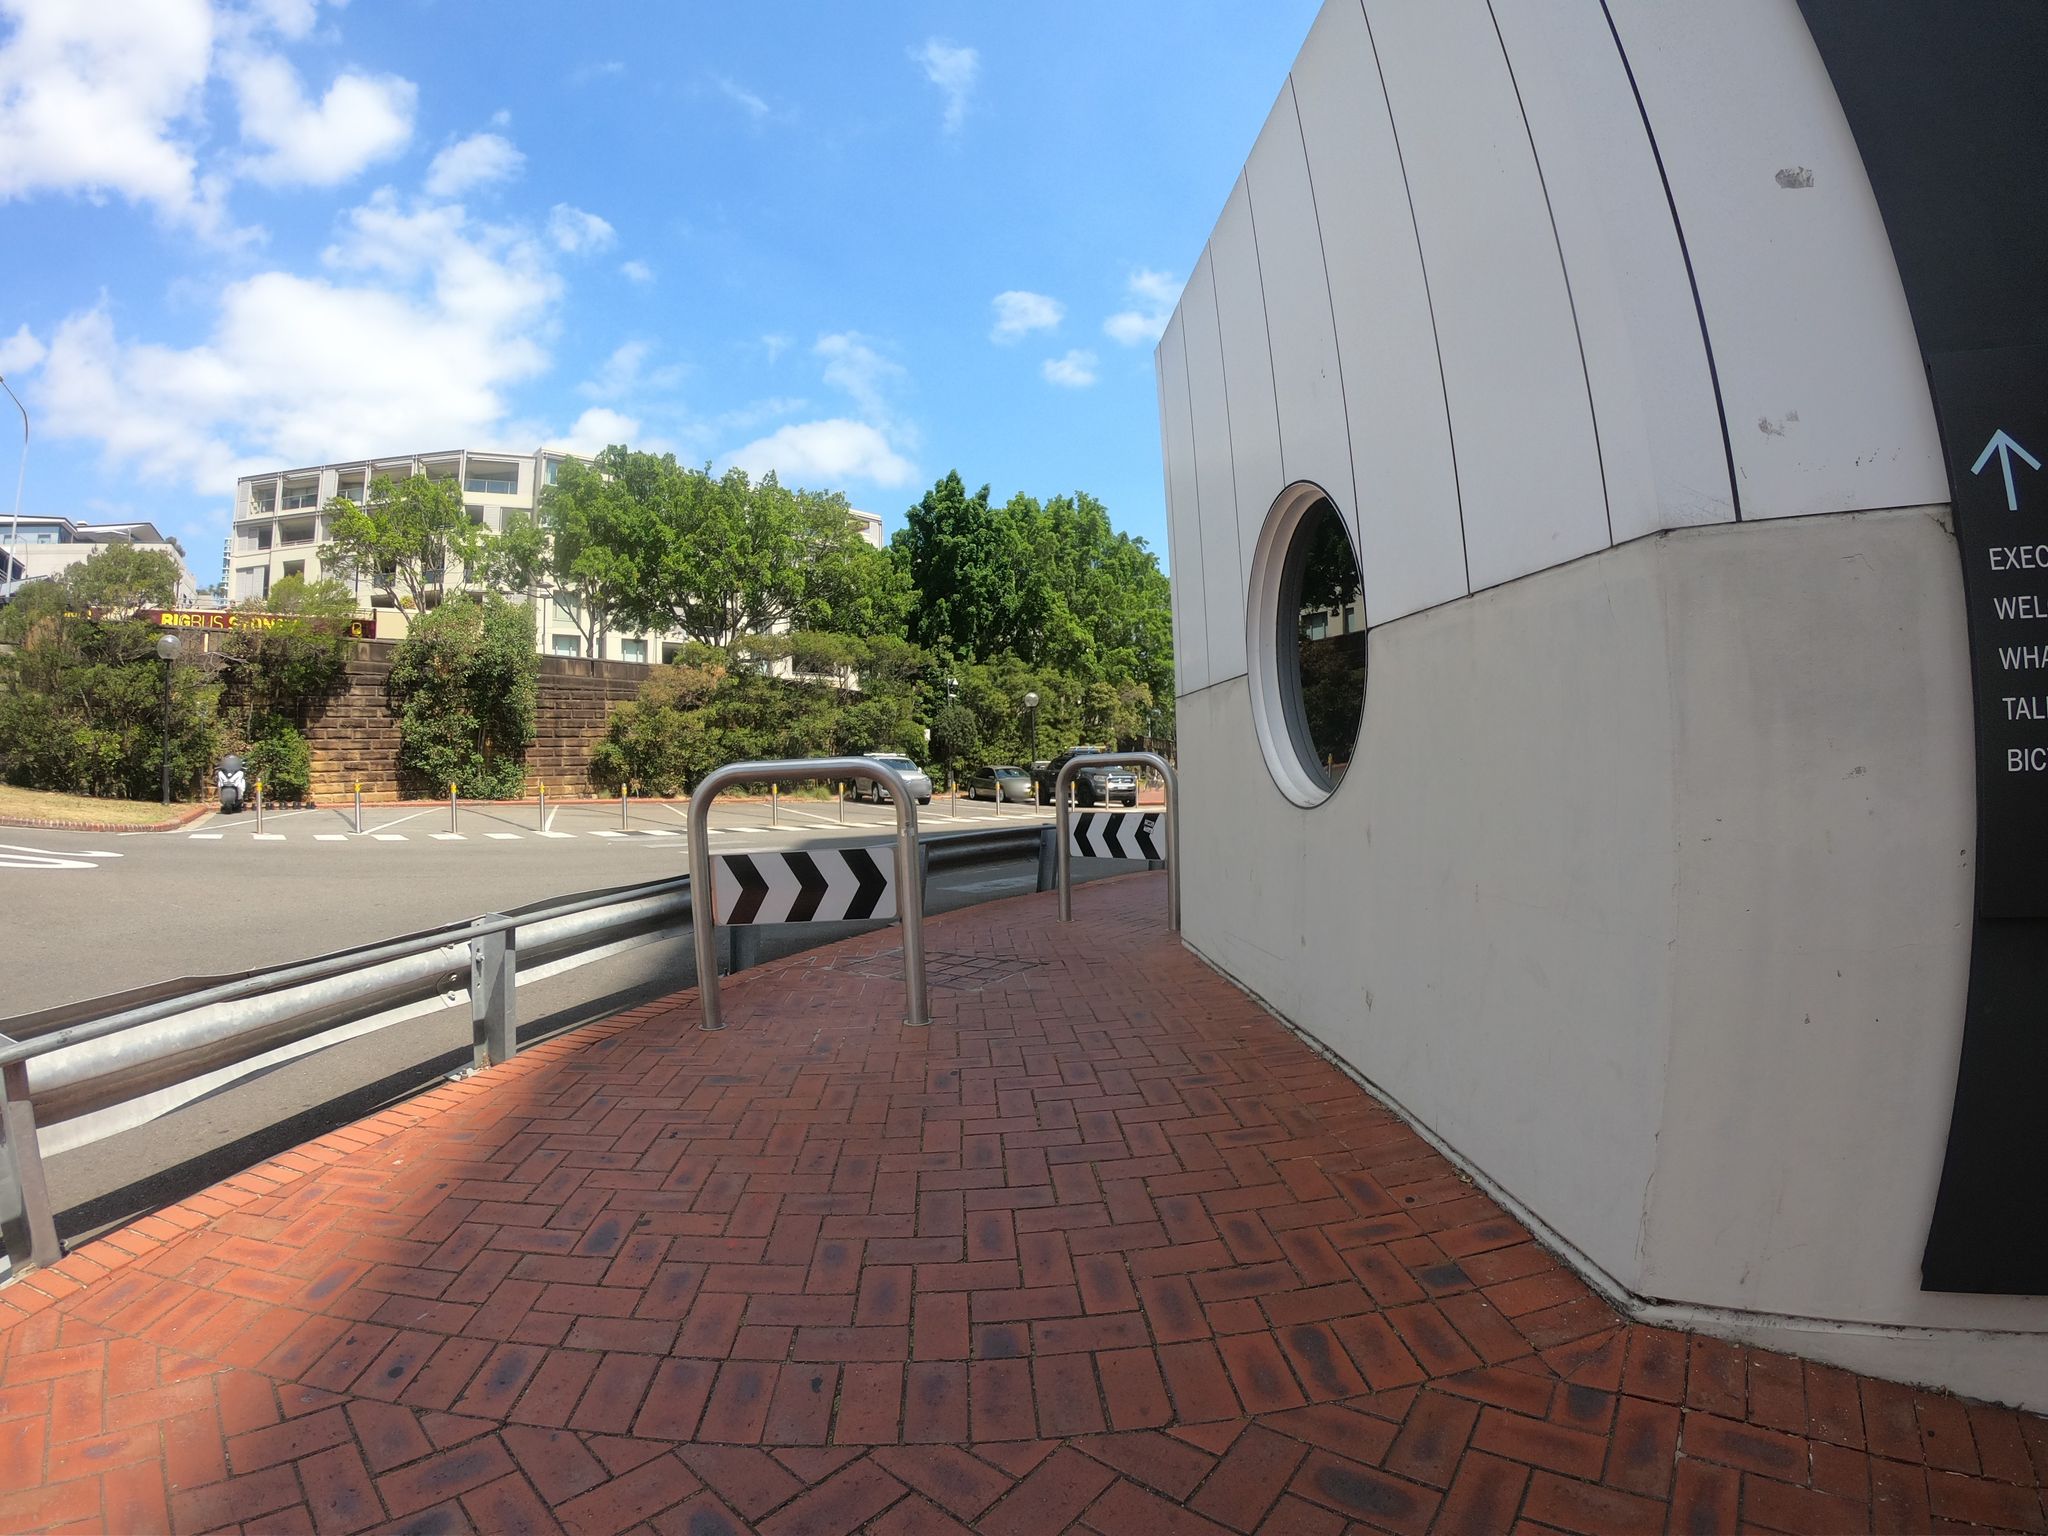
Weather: clear
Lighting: day
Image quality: good
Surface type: walking surface
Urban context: urban centre
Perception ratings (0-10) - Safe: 1.64, Lively: 6.07, Beautiful: 5.06, Boring: 6.99, Depressing: 5.96, Wealthy: 6.96